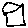
Label: house